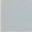
Piece: xx